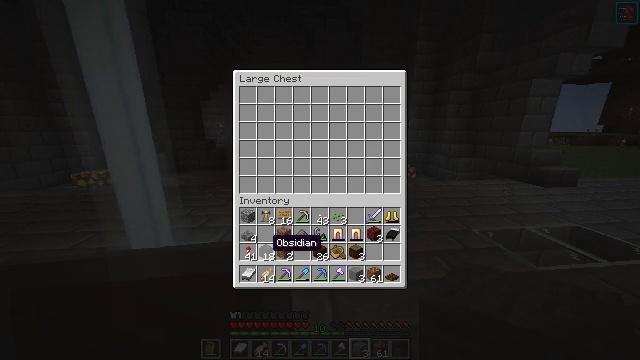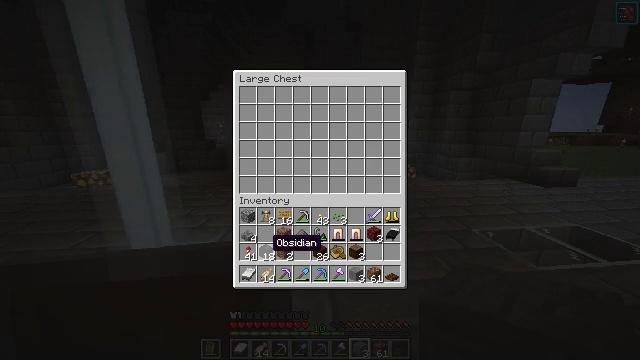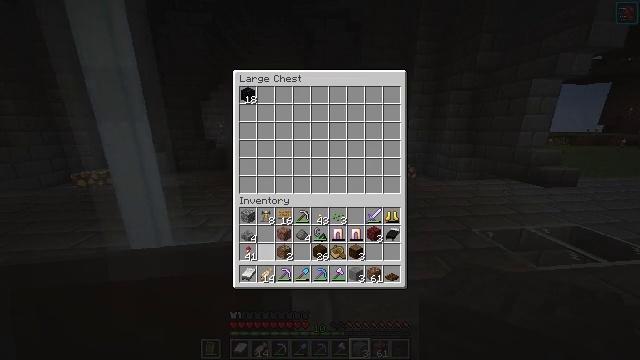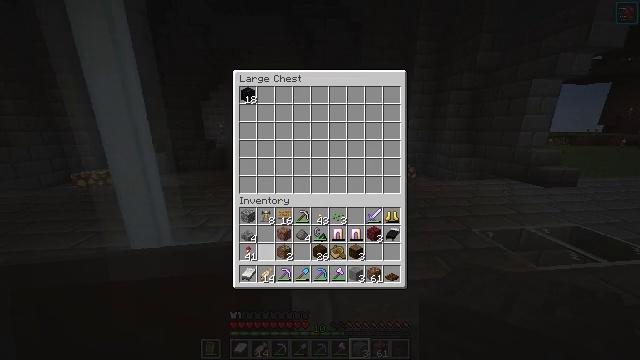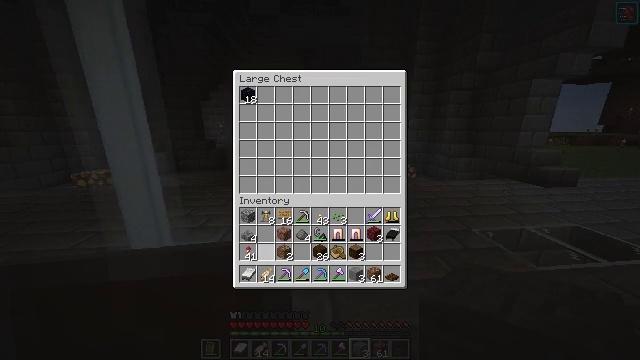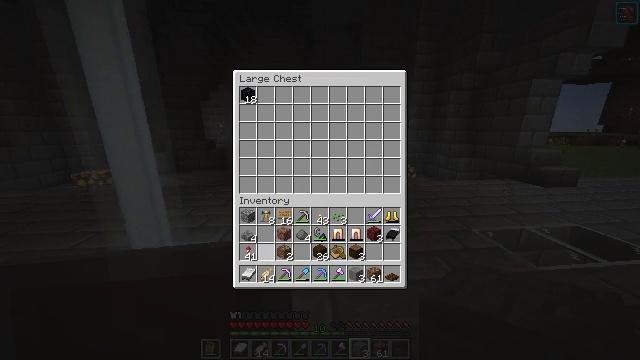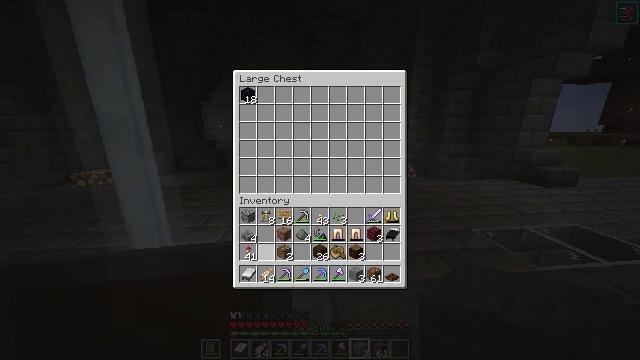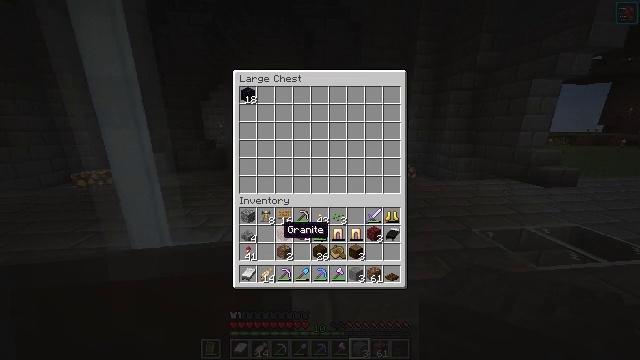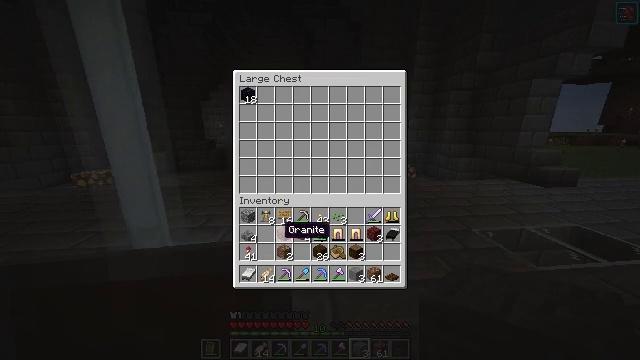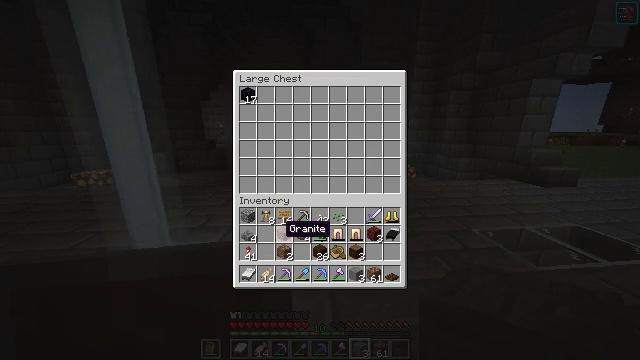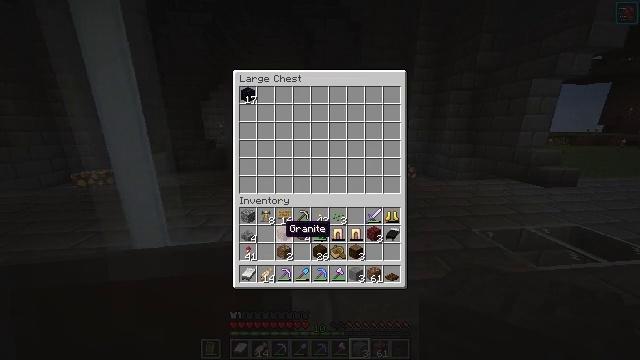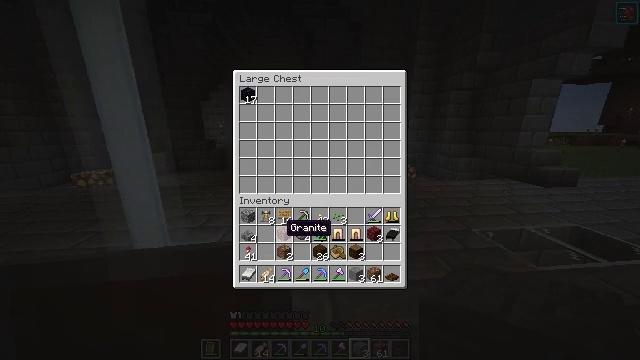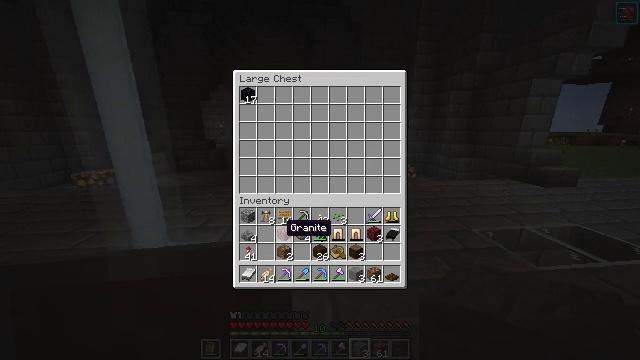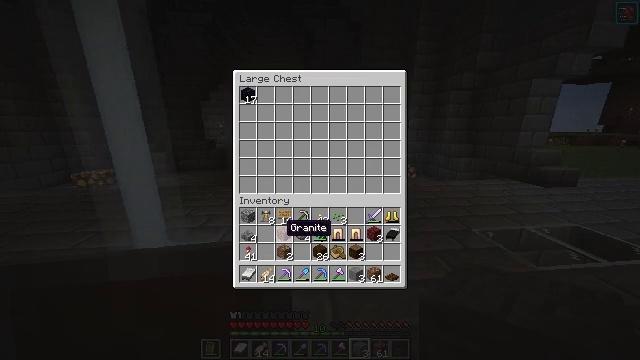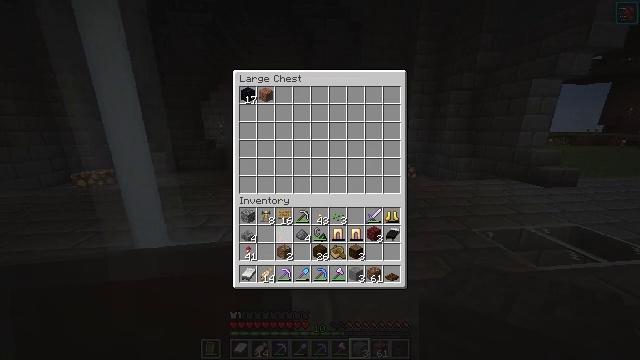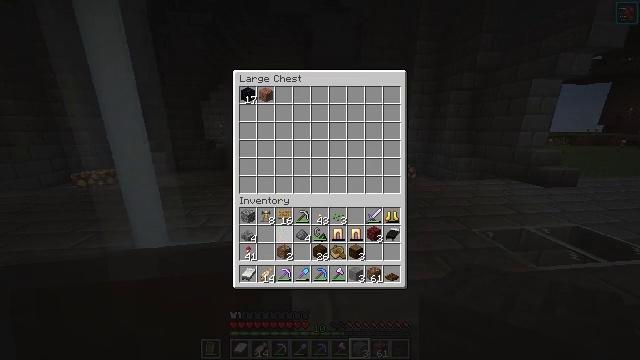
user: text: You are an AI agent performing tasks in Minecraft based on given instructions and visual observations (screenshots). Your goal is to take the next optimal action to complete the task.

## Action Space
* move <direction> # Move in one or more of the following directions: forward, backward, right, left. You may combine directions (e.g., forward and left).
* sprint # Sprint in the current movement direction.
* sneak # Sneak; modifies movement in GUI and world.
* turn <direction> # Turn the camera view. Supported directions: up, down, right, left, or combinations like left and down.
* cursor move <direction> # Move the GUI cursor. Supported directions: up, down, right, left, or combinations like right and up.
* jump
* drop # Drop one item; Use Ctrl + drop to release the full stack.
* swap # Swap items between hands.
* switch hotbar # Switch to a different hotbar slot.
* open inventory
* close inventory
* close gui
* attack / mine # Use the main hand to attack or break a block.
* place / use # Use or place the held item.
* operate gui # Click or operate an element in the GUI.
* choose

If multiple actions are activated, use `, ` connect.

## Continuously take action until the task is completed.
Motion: motion action
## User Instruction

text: Drop golden leggings.
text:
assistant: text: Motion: sneak
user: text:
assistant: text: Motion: sneak, choose
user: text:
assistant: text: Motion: sneak, choose
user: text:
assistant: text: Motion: sneak
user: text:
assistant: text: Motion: sneak
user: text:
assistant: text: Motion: sneak
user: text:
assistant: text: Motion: sneak
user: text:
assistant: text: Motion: sneak
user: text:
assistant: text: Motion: sneak
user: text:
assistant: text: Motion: sneak
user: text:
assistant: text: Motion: sneak
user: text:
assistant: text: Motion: sneak
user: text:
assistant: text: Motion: sneak
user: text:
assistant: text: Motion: sneak, choose
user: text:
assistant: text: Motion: sneak, choose
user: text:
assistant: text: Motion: sneak
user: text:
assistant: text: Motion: sneak
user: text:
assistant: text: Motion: sneak
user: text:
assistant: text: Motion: sneak
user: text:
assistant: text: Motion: sneak
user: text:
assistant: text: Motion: sneak
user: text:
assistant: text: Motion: sneak
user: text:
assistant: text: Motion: sneak, cursor move right
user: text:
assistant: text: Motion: sneak, cursor move right
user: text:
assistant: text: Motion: sneak, cursor move right
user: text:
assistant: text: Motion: sneak, cursor move right
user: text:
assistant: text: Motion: sneak, cursor move right and up
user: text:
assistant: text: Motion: sneak
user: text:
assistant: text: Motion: sneak
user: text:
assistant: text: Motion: sneak